Brain MRI, t2w sequence, axial 2D slice.
Patient: age 18, sex F, weight 95 kg, height 1.95 m
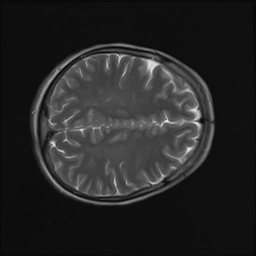